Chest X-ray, AP view. Patient: 64 years old, sex M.
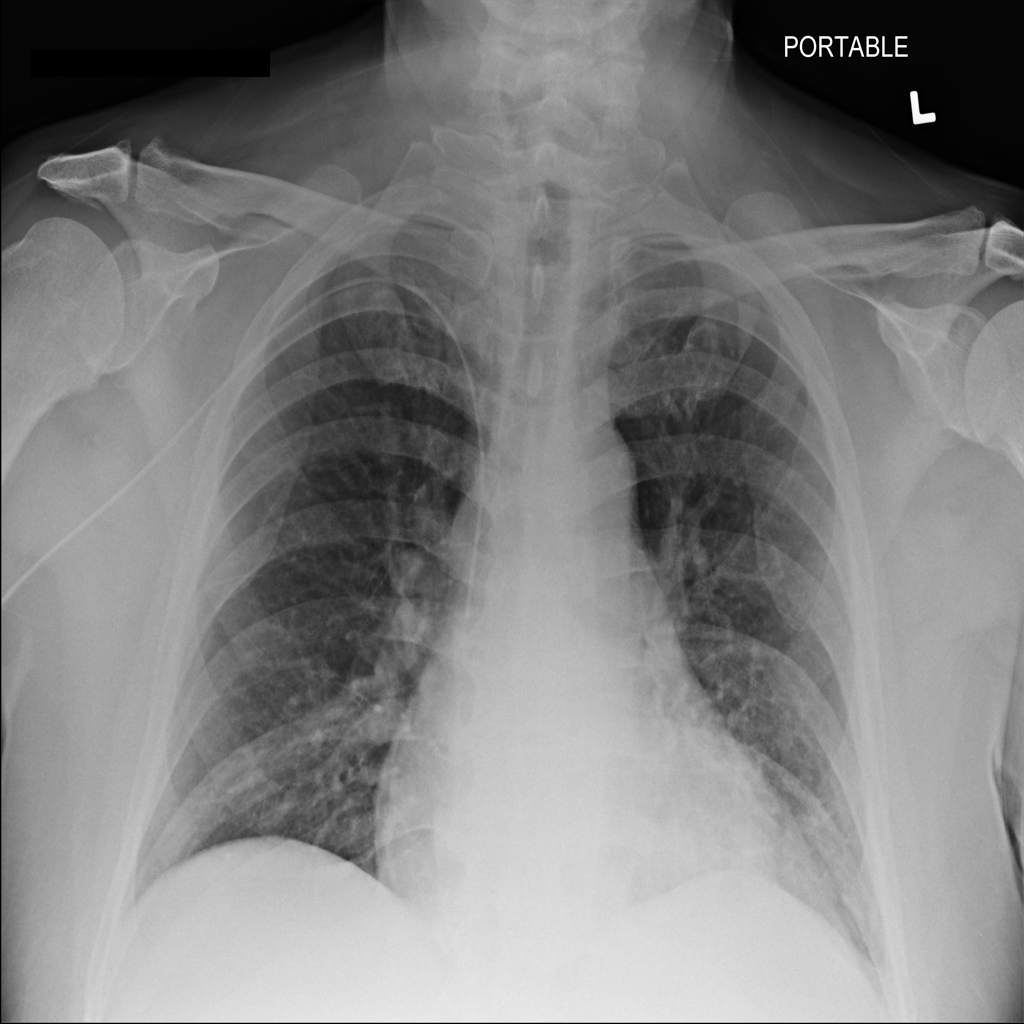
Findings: No Finding